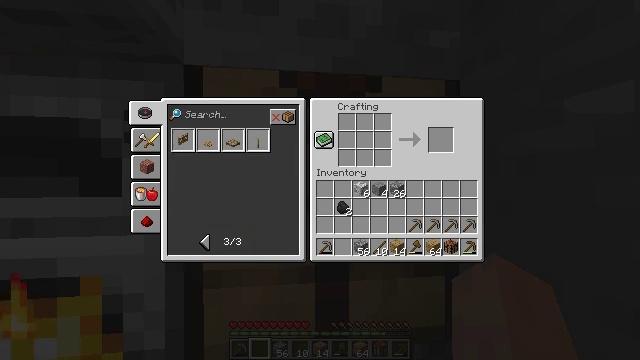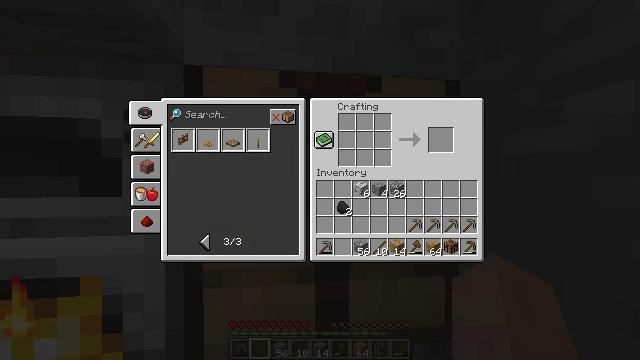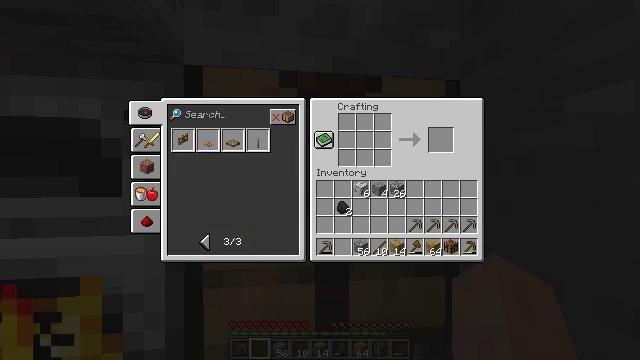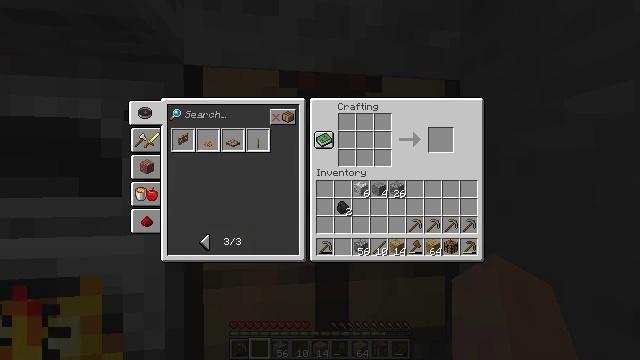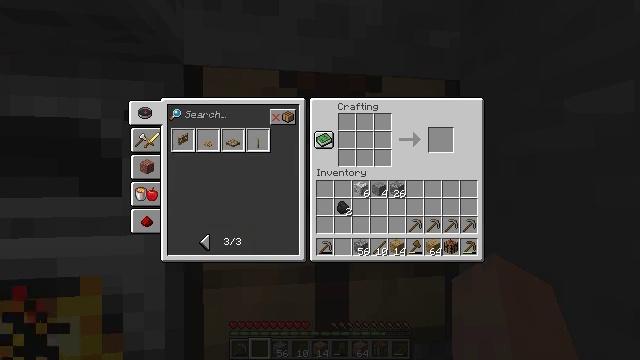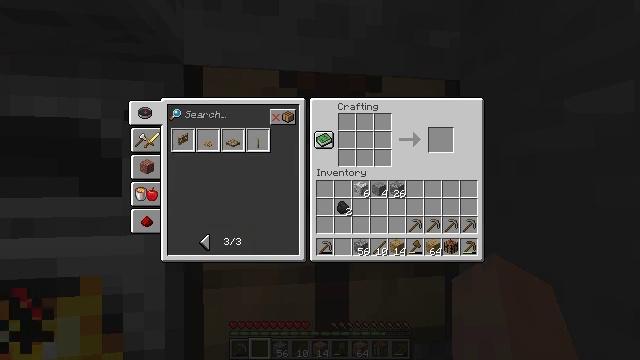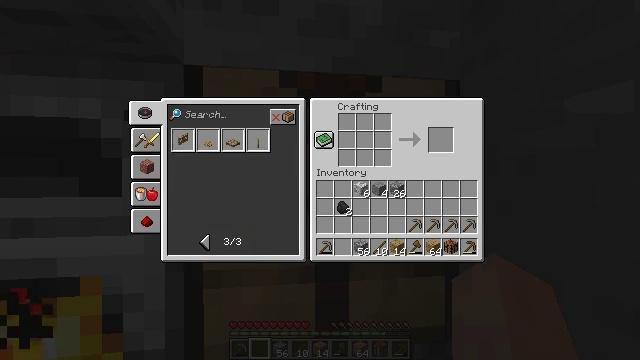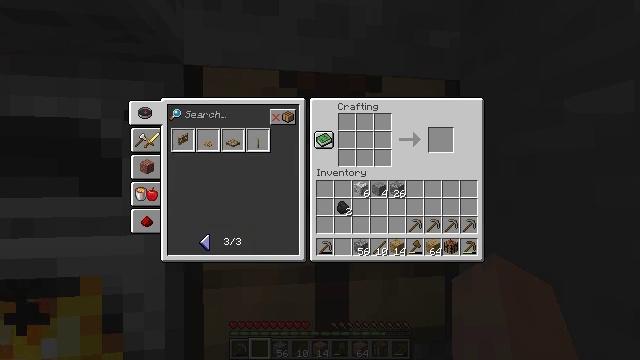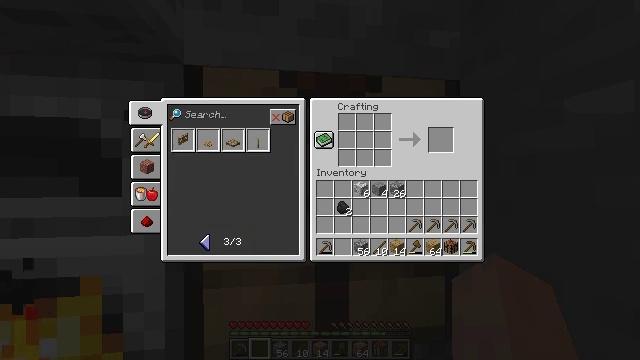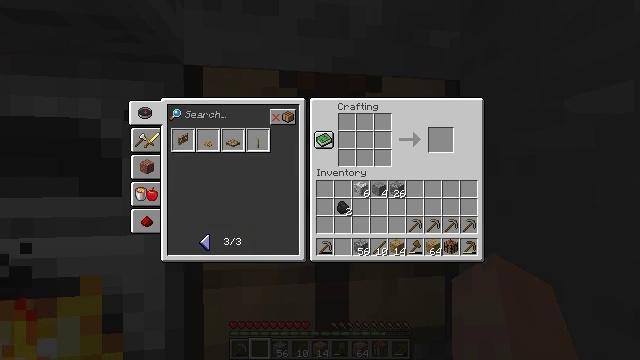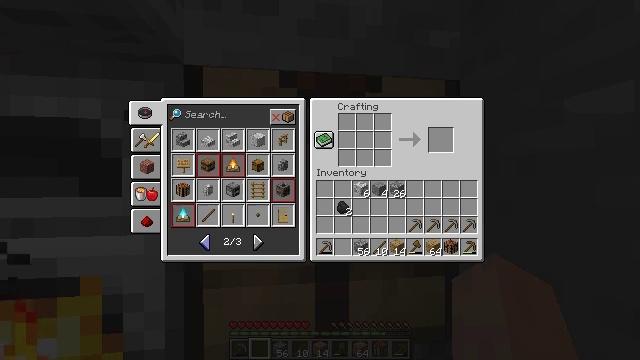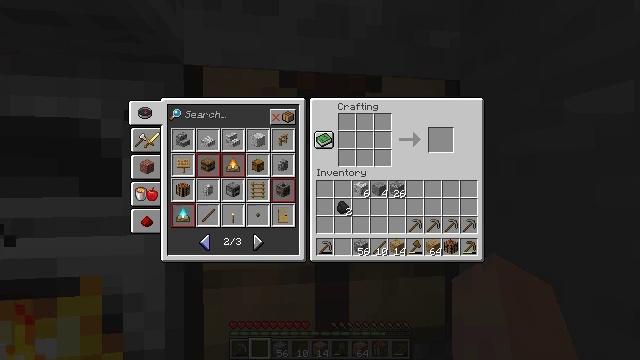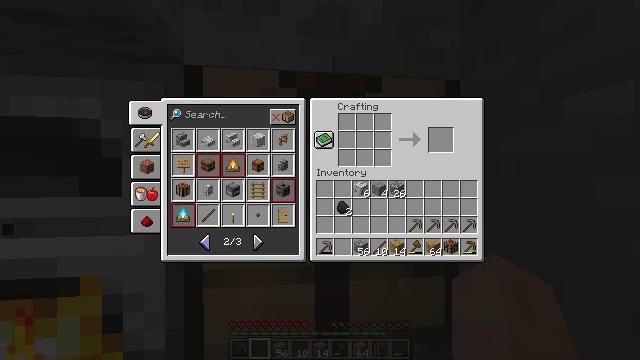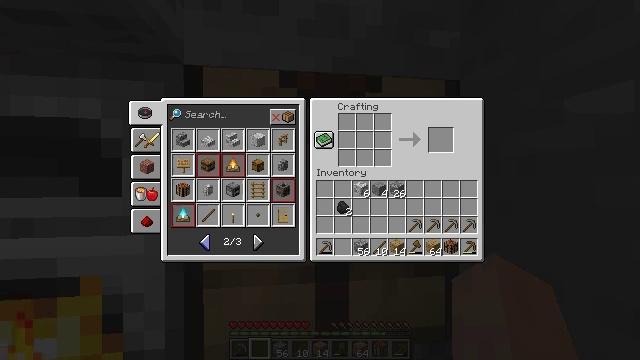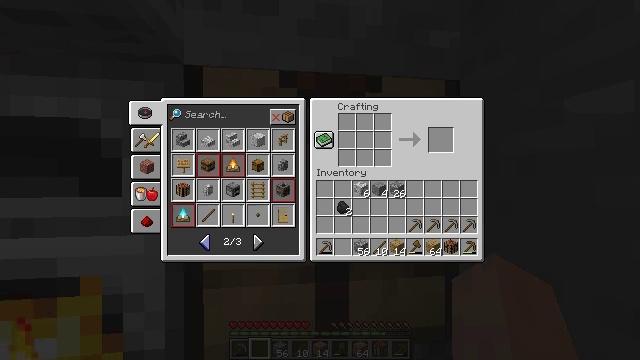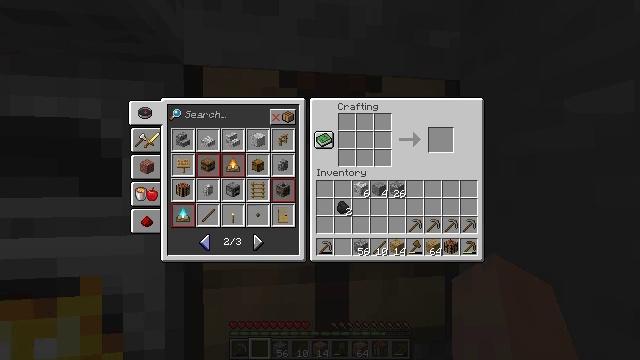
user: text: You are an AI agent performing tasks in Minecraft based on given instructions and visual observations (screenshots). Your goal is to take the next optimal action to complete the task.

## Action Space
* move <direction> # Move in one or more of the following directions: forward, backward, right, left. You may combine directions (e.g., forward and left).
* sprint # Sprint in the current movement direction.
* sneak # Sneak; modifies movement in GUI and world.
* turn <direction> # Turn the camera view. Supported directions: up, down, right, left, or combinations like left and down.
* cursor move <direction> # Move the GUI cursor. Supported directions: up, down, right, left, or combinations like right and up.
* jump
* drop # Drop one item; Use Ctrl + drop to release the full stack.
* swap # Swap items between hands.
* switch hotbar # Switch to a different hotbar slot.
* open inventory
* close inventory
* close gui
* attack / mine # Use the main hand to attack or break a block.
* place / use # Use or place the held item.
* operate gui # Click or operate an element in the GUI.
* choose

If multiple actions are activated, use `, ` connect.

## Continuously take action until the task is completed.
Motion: motion action
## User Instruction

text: Combine sticks and coal in the crafting table to make a torch.
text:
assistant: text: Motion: operate gui
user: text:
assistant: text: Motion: operate gui
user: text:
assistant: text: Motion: operate gui
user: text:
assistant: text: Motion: operate gui
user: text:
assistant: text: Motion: no_op
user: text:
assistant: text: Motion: no_op
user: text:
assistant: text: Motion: no_op
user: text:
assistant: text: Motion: no_op
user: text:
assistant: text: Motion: no_op
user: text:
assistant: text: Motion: operate gui
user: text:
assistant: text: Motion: operate gui
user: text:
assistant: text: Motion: operate gui
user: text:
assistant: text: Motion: operate gui
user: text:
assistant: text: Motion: no_op
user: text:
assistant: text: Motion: no_op
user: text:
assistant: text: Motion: no_op
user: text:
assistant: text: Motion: cursor move right
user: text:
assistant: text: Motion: cursor move right
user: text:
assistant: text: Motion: no_op
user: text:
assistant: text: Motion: no_op
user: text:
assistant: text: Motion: no_op
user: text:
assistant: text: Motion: no_op
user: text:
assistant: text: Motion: no_op
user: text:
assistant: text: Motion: no_op
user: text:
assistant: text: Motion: no_op
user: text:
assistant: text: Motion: operate gui
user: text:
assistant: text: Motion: operate gui
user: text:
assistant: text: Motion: operate gui
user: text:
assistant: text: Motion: no_op
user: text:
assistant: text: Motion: operate gui